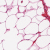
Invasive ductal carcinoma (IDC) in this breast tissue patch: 0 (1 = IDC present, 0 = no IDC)